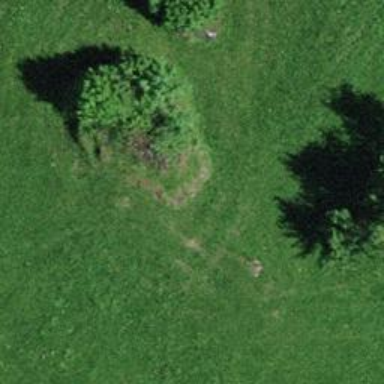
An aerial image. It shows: Single tag "natural: tree."